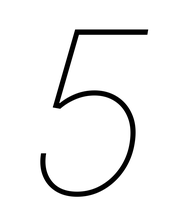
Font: Inter-Italic_Thin_Italic